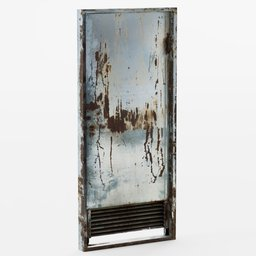
Label: architecture